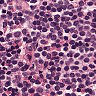
Metastatic tissue present: no